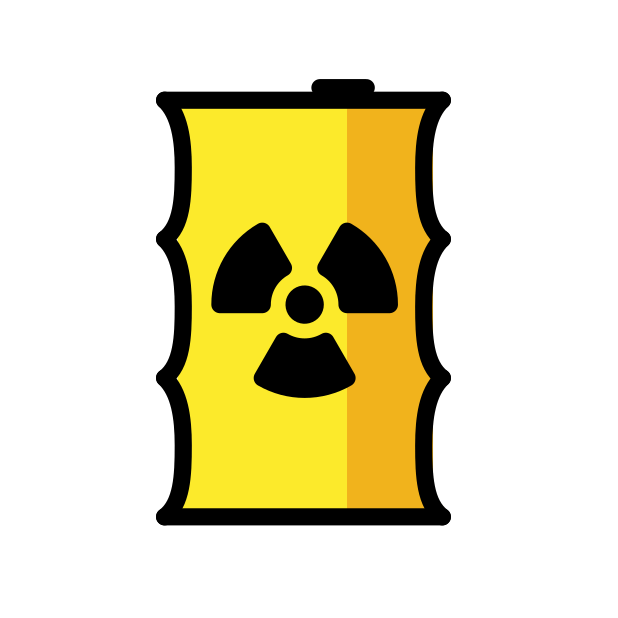
radioactive waste